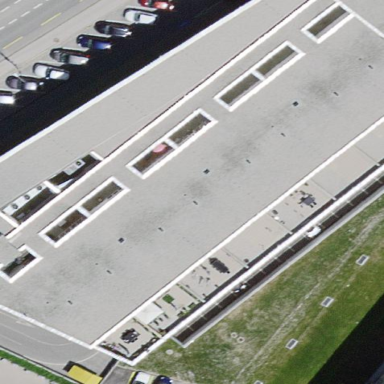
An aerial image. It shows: Retail building.